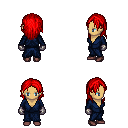
a pixel art fantasy rpg character, female body template, human, tanned skin, blue robe, teal pants, red long hairstyle, metal gloves, maroon shoes, four views (front, back, left, right), 2x2 character sprite sheet, small pixel art, hard edges, no anti-aliasing